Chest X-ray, PA view. Patient: 38 years old, sex M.
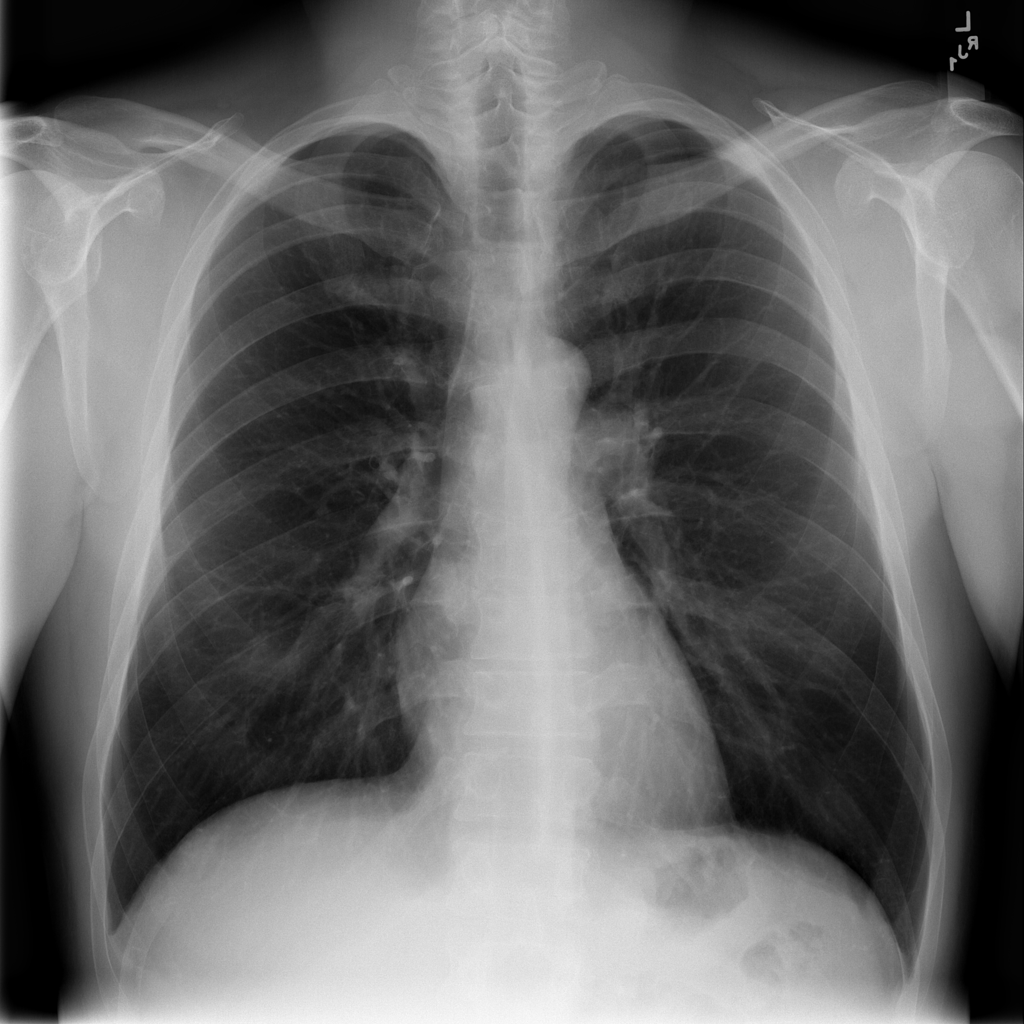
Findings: No Finding